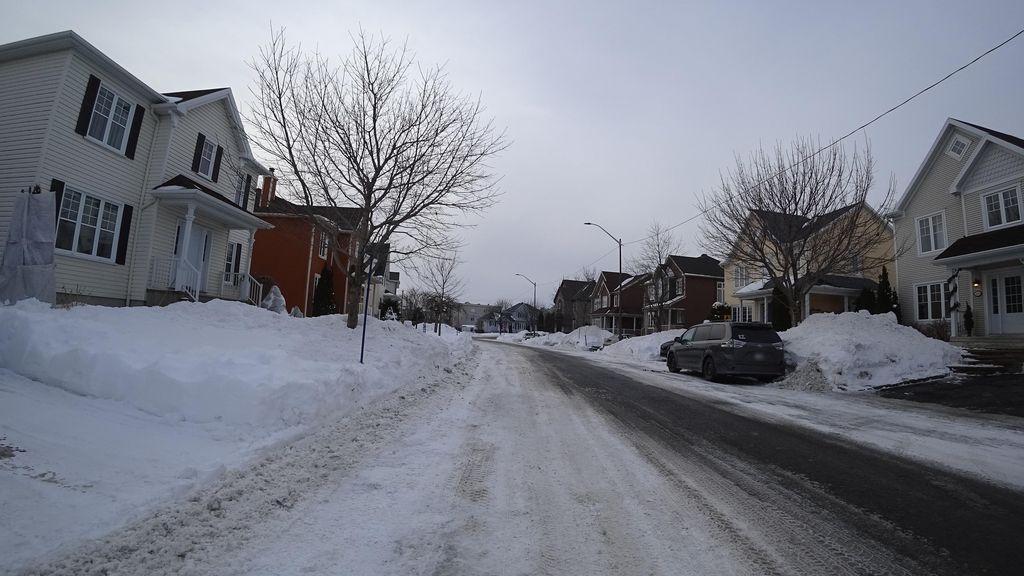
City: quebec_city